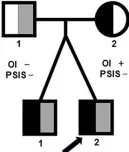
Clinical characteristics and gene sequencing results of the patient and his family members. (B) Pedigree of the patient and gene sequencing results. The father is a heterozygous carrier of the P857T mutation in the COL1A2 gene. The mother is a heterozygous carrier of the R220X mutation of the COL1A1 gene. The twin brothers are heterozygous carriers of the above two mutations.
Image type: pathology (giemsa)